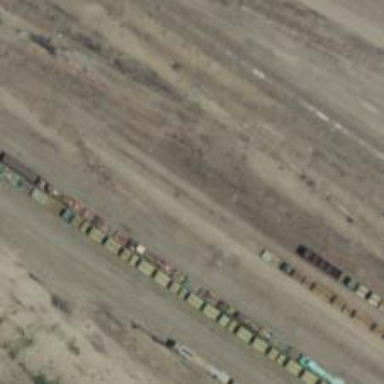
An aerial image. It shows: Railway siding with rails.